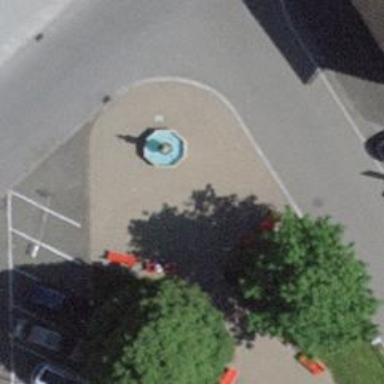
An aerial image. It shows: Bench for seating.